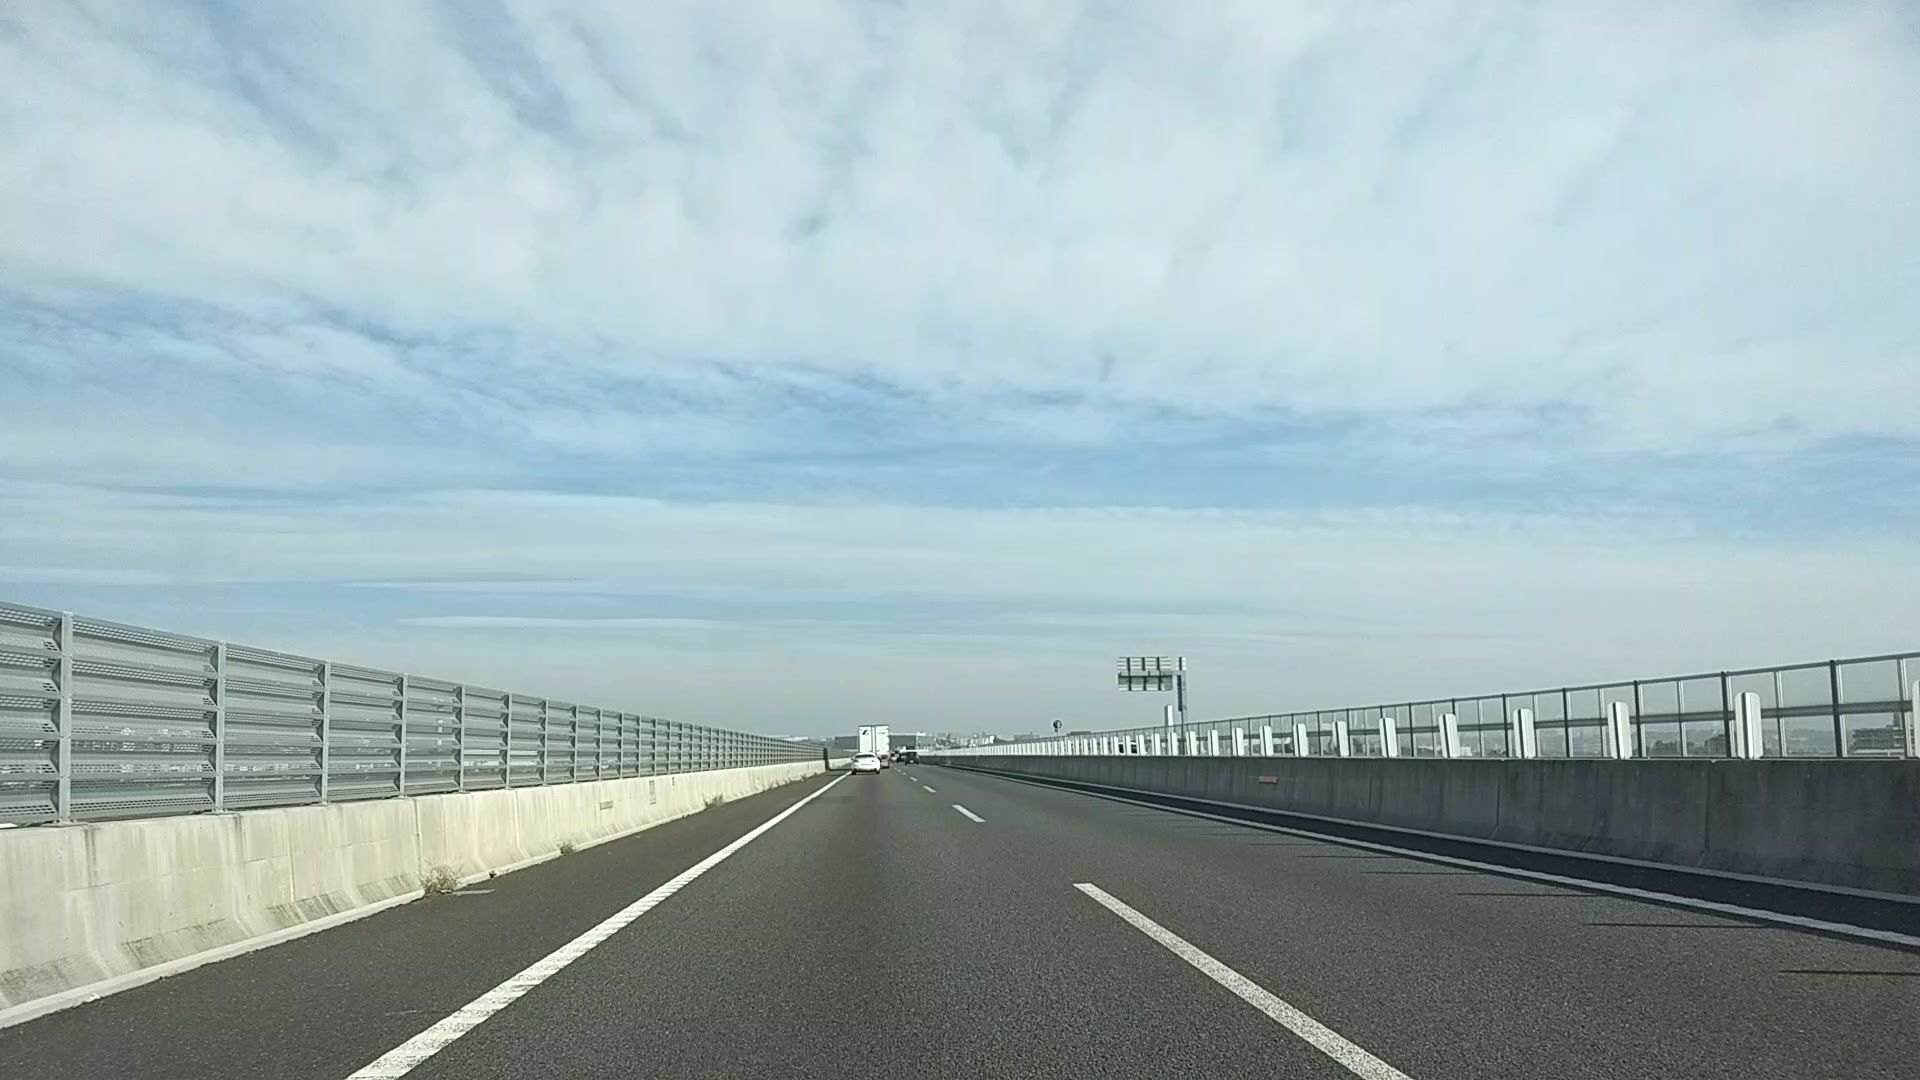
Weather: cloudy
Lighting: day
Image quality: good
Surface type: driving surface
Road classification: primary
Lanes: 2
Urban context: urban centre
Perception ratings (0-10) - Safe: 0.92, Lively: 1.02, Beautiful: 2, Boring: 8.06, Depressing: 8.21, Wealthy: 2.33